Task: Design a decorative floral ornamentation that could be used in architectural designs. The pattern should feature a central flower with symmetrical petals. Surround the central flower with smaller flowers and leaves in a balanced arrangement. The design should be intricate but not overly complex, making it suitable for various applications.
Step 1002:
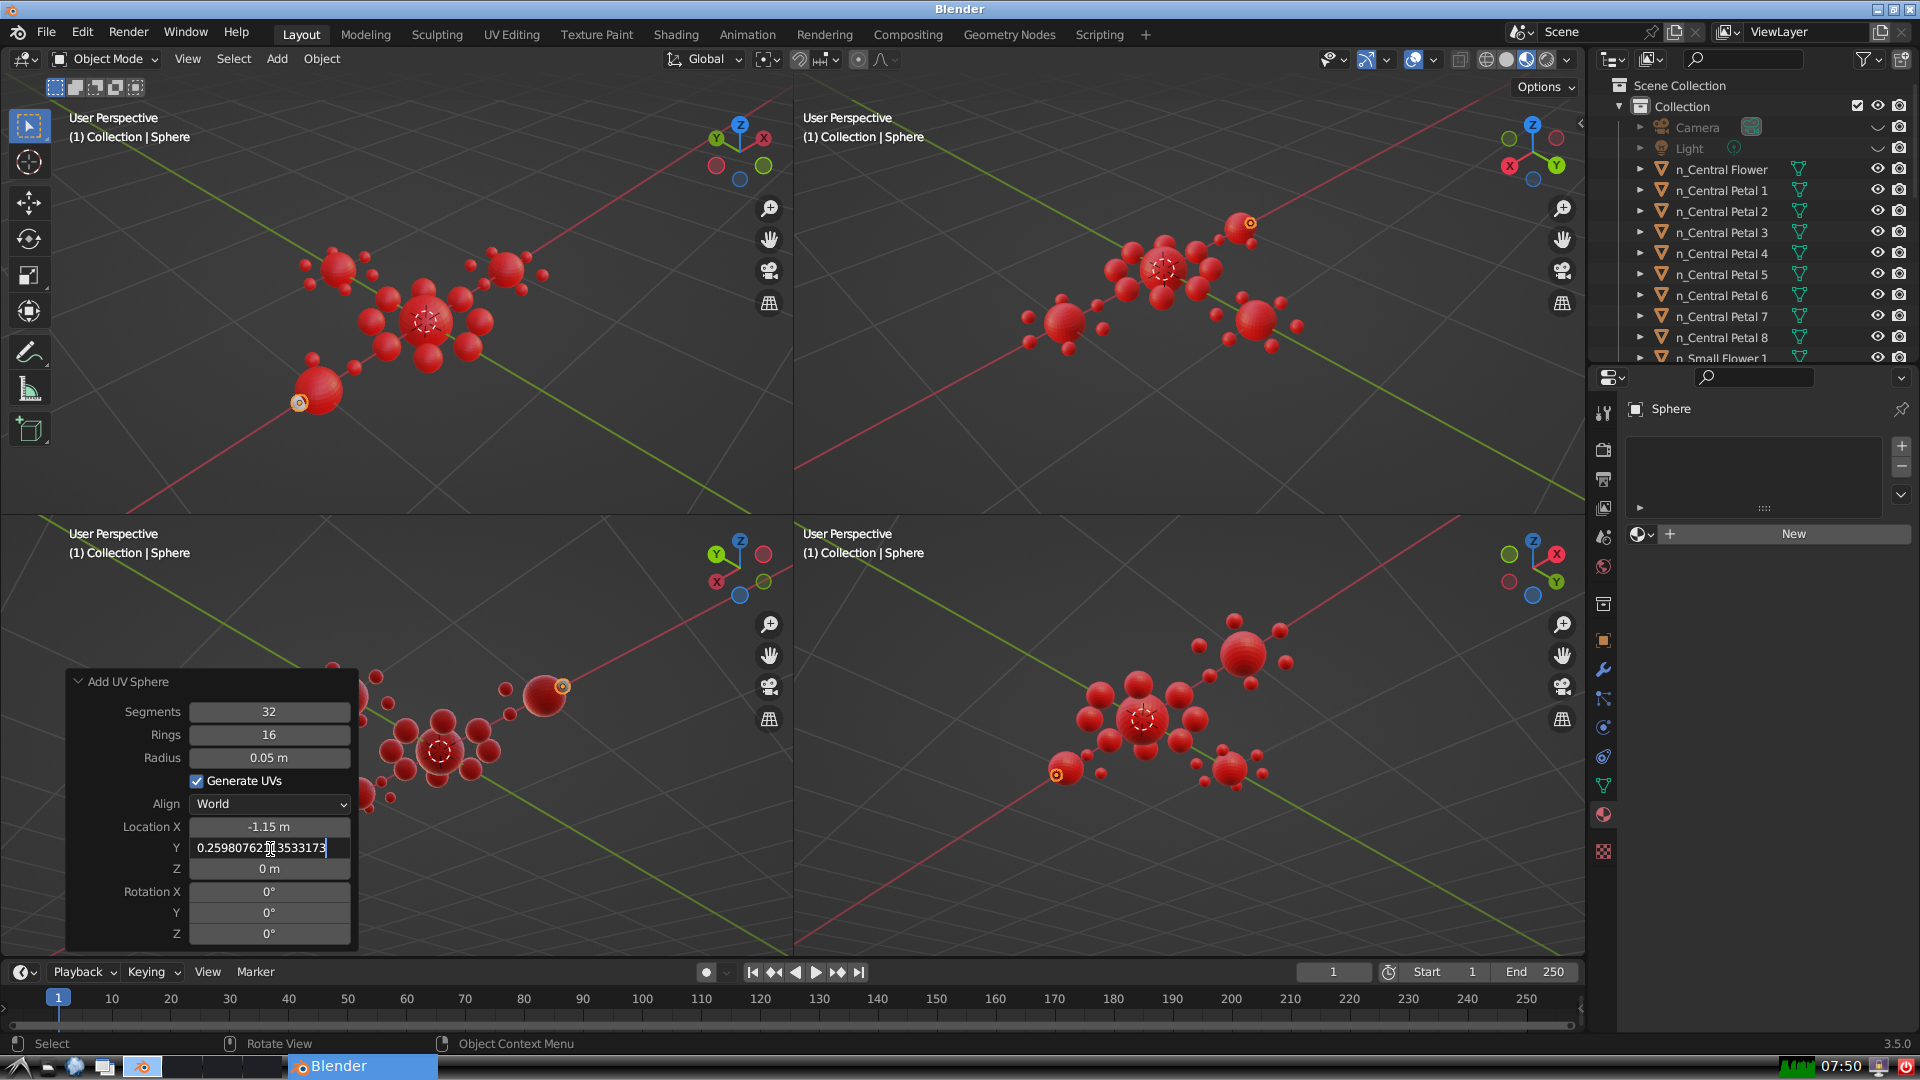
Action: {"key_press": ['Return']}